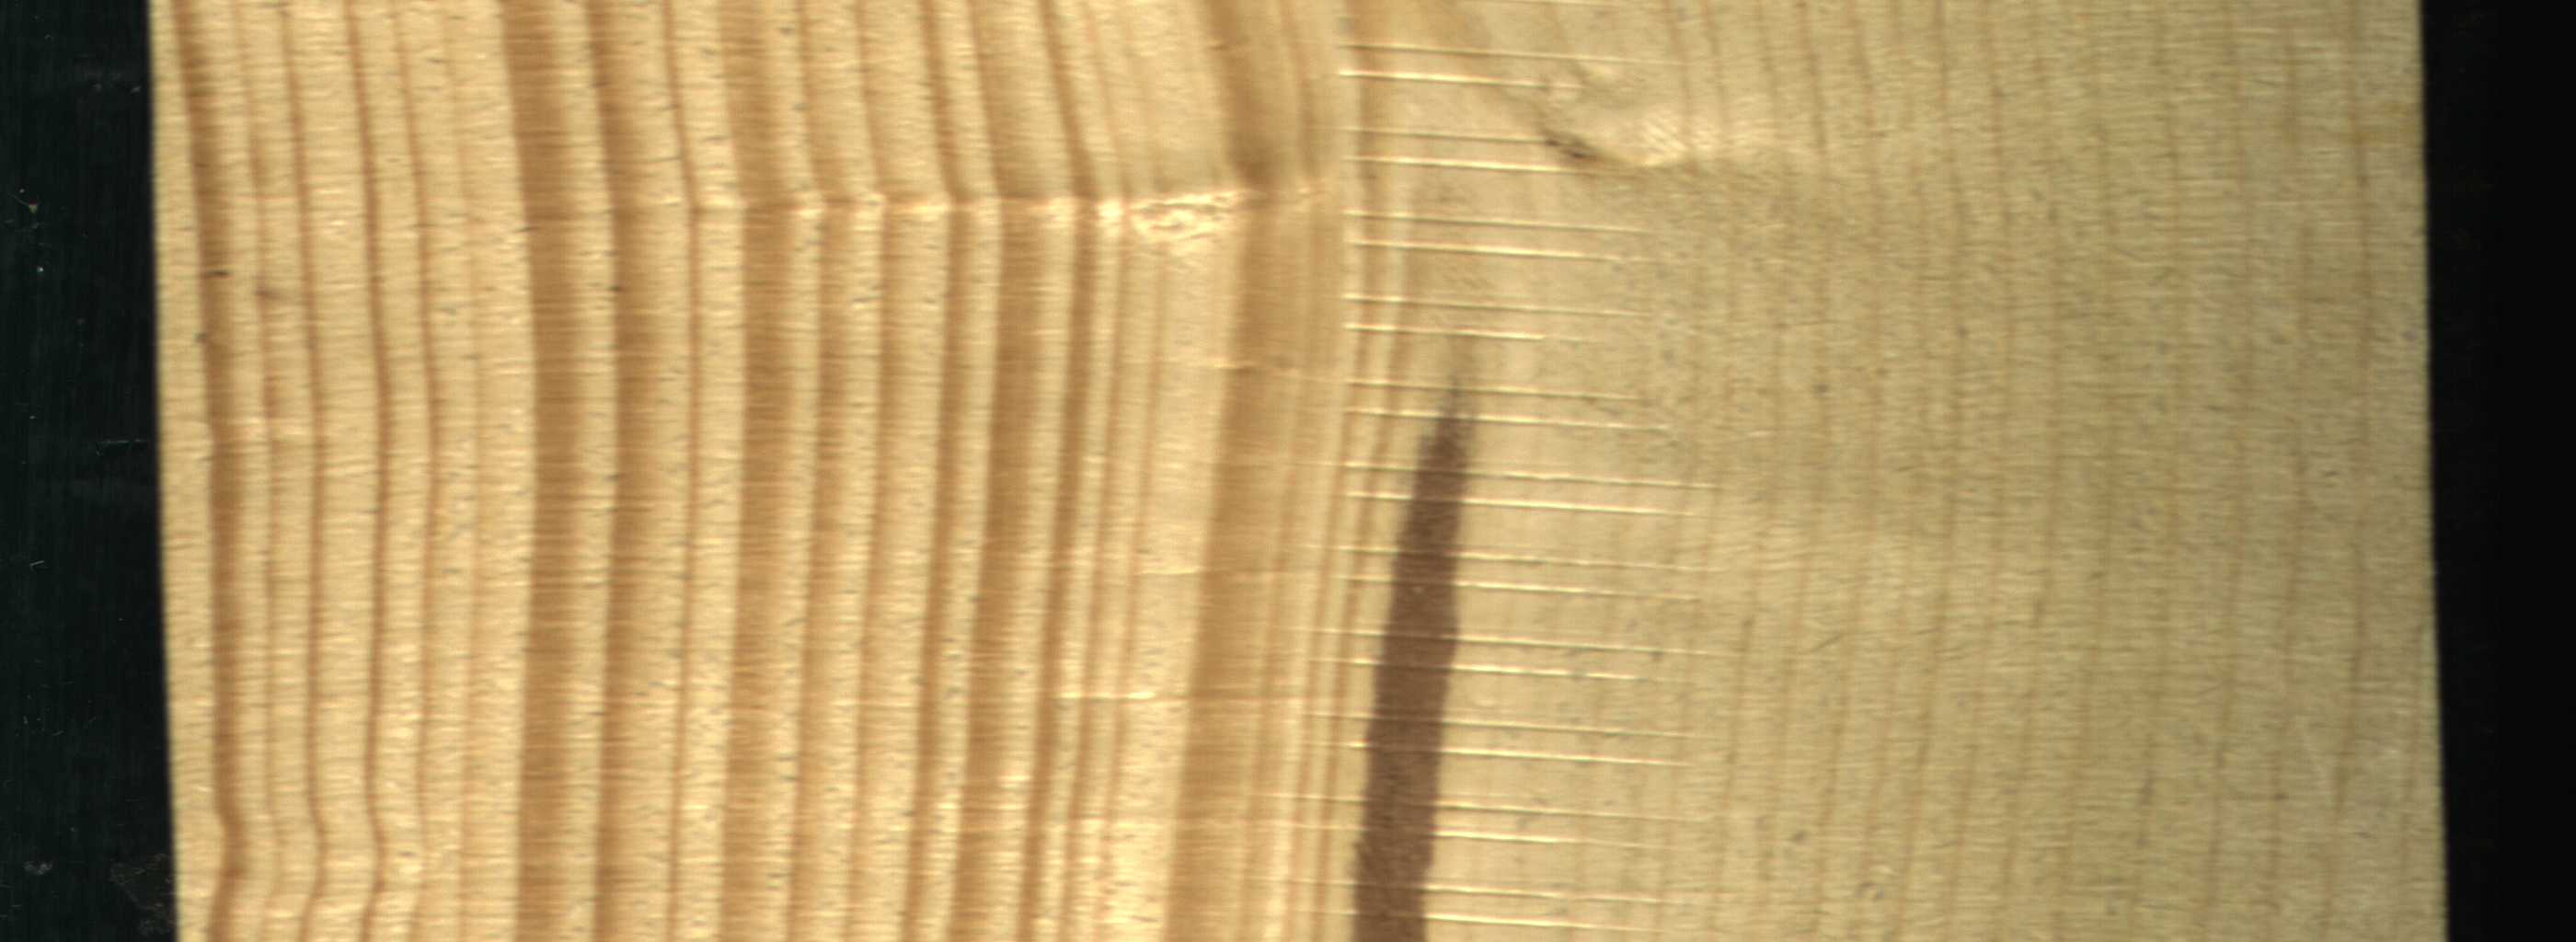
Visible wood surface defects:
Marrow